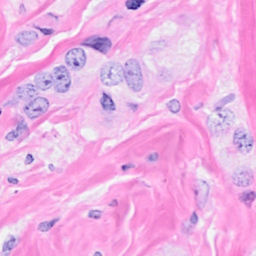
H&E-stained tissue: Breast